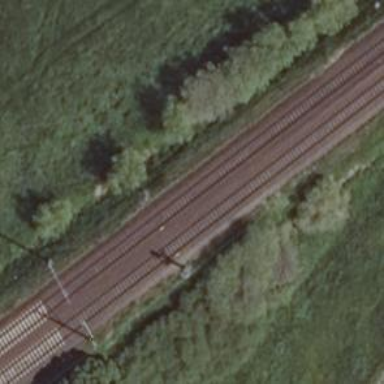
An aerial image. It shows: Signal light at railway crossing.